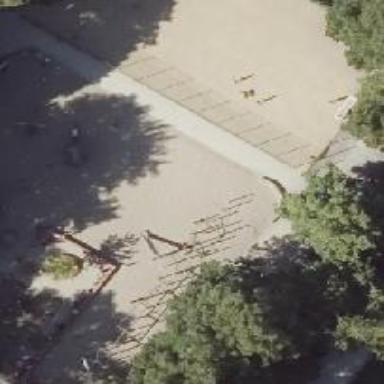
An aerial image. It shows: Playground with various play structures.